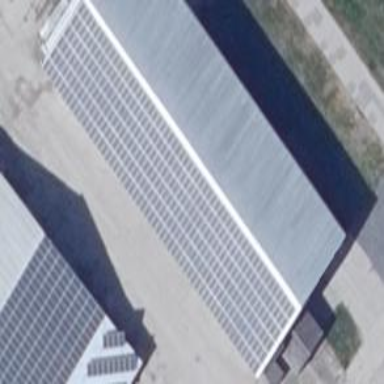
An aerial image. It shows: Small solar photovoltaic panel generator is producing electricity.